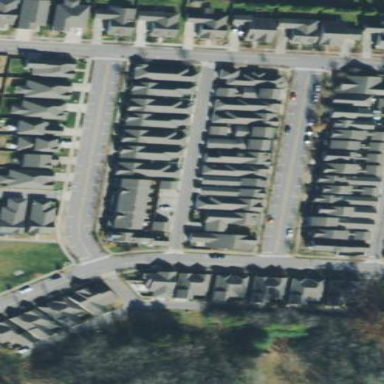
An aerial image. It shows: Sidewalk.